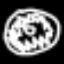
Label: donut